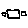
Label: square